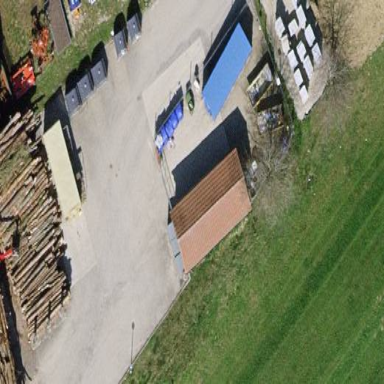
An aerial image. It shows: Recycling centre providing amenities for recycling.